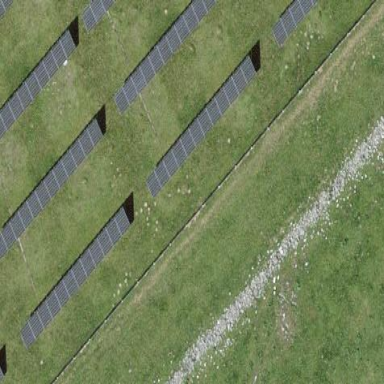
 consisting of solar photovoltaic panels."